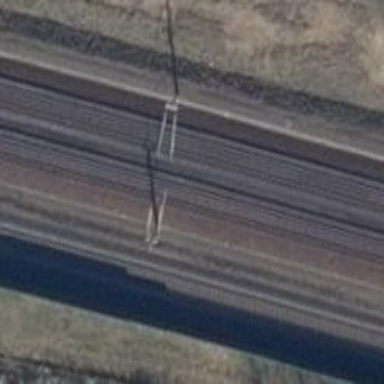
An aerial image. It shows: Railway signal with block marker for train protection. There is catenary mast nearby.